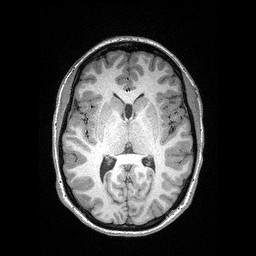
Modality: T1w
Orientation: coronal
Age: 23
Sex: female
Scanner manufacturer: siemens
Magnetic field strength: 3 T
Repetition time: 2.4 s
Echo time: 0.03 s